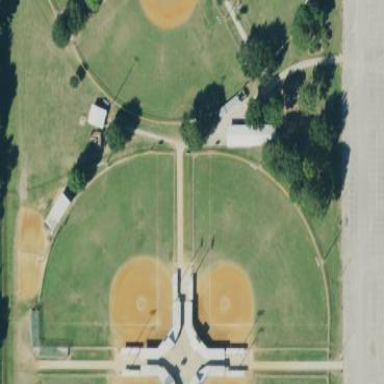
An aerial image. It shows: Softball pitch for leisure sports.